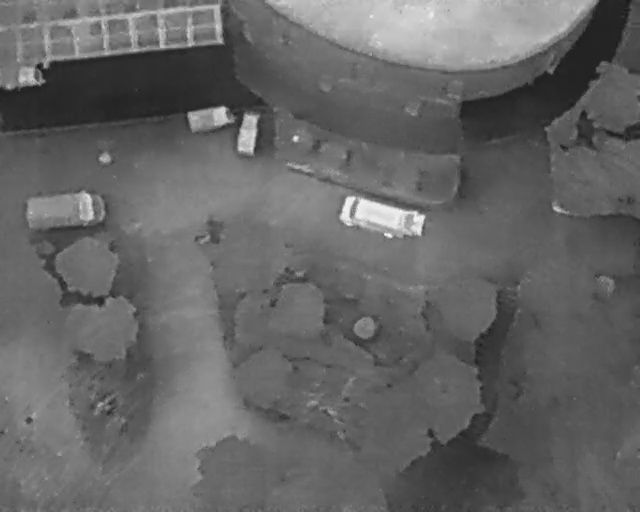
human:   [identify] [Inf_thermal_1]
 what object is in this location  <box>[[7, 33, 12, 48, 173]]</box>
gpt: <ref>1 medium car at the left</ref>

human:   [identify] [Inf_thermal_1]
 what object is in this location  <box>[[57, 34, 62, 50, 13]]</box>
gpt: <ref>1 medium car at the center</ref>